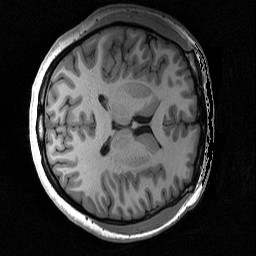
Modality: T1w
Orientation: axial